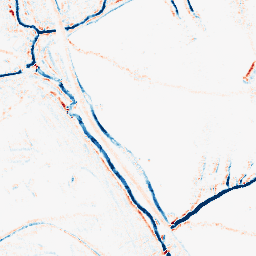
Category: morphological
Decomposition family: morphological_rect
Decomposition parameters: operation: average
width: 5
height: 5
Upsampling method: bspline
Upsampling parameters: scale: 4
Upsampling scale: 4